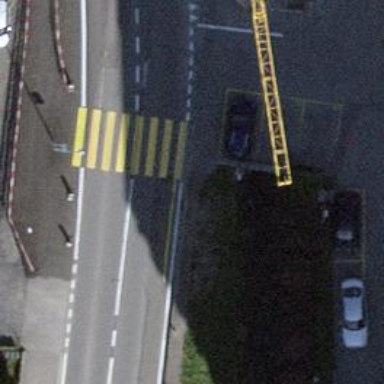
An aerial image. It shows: Zebra crossing on the road.